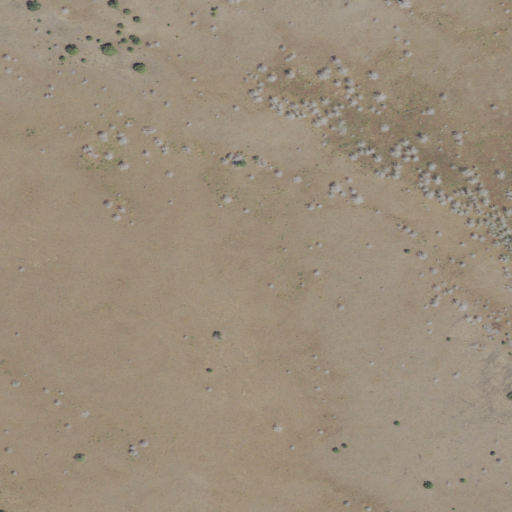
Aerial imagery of ridge(s) in Oregon named Krumbo Mountain containing grassland and shrub